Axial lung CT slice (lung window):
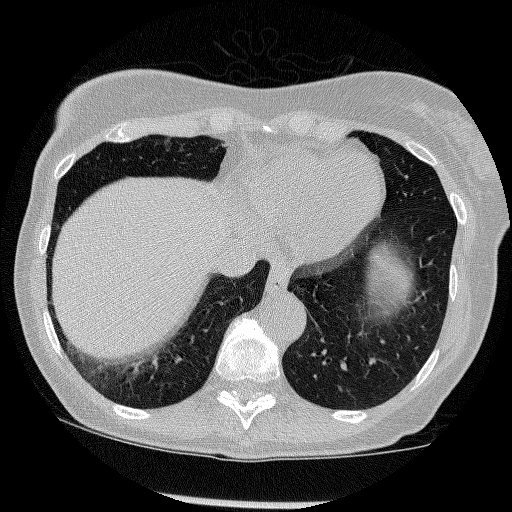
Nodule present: no